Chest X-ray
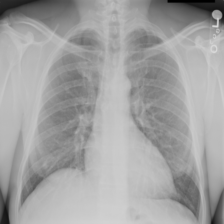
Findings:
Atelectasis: negative
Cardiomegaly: negative
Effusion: negative
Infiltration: negative
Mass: negative
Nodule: positive
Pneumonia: negative
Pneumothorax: negative
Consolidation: negative
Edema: negative
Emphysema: negative
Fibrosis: negative
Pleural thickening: positive
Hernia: negative